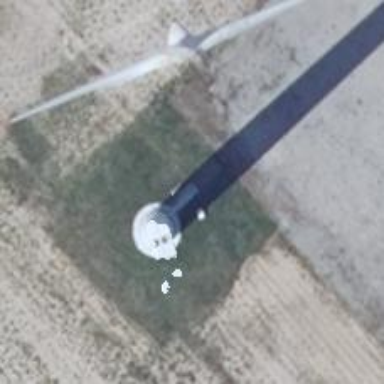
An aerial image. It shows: Wind power generator utilizing wind turbines.